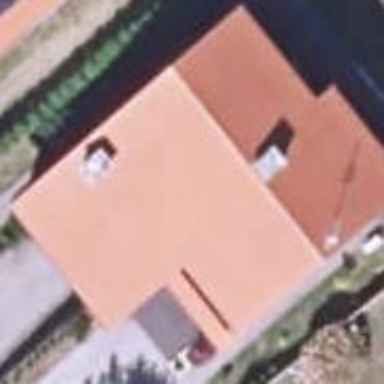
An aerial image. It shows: Simple house.